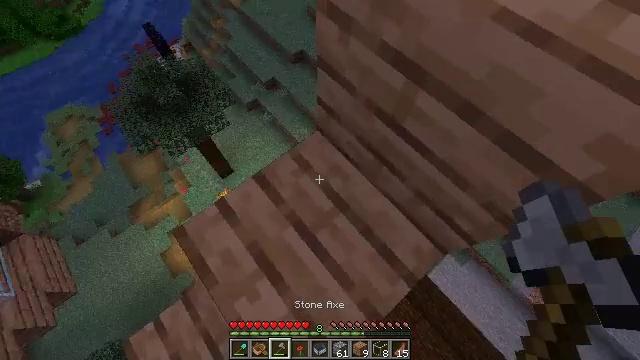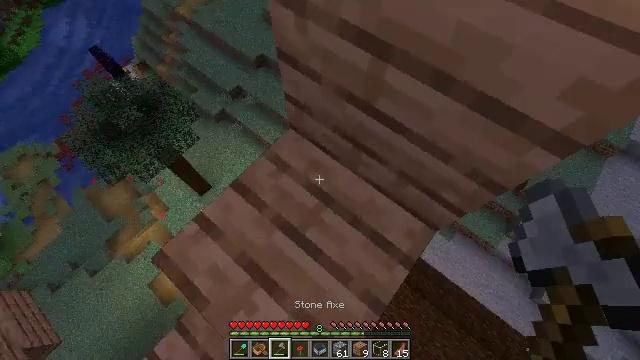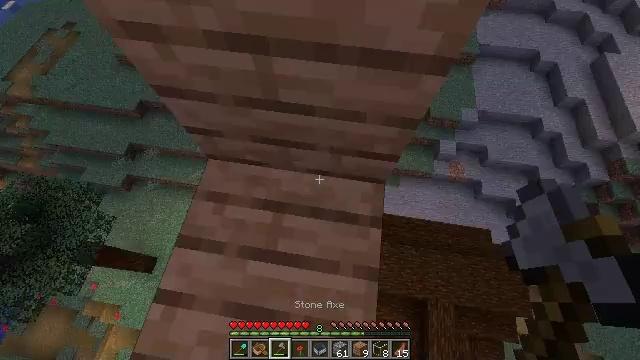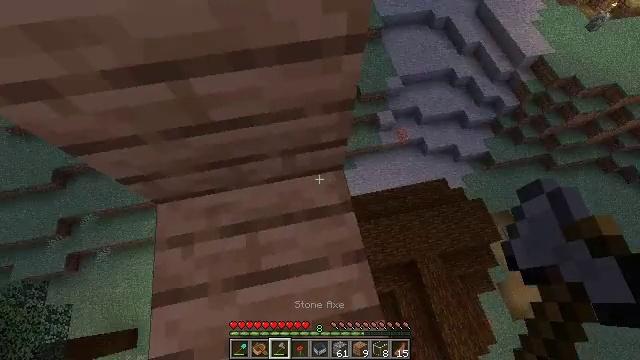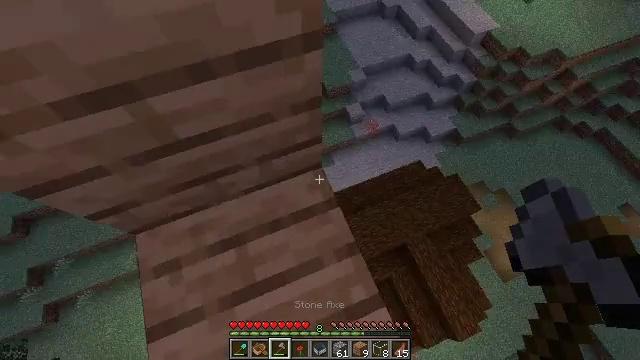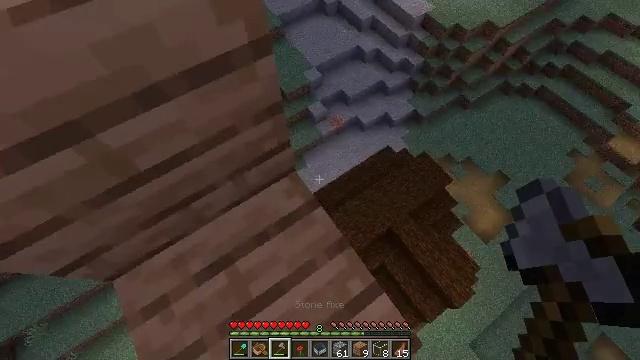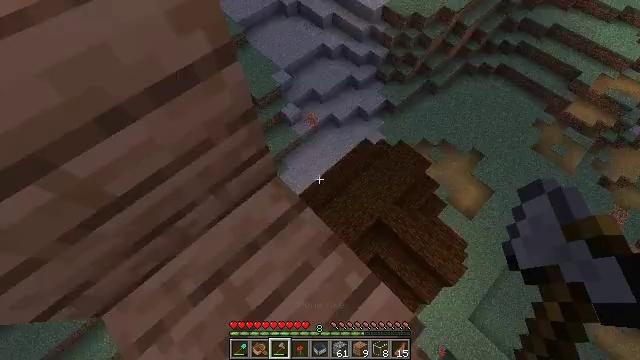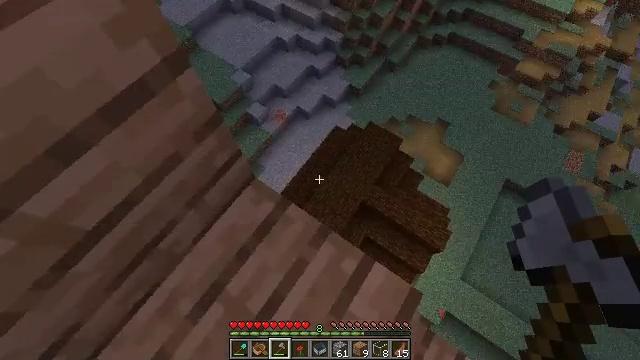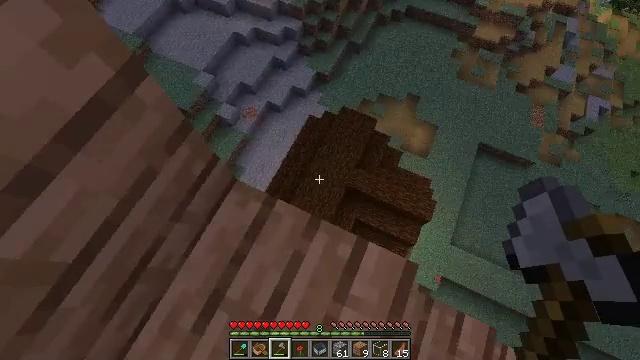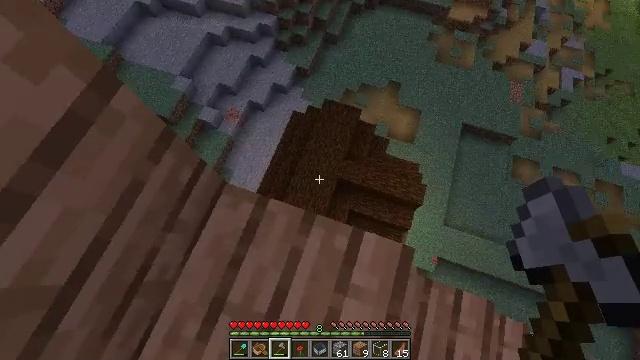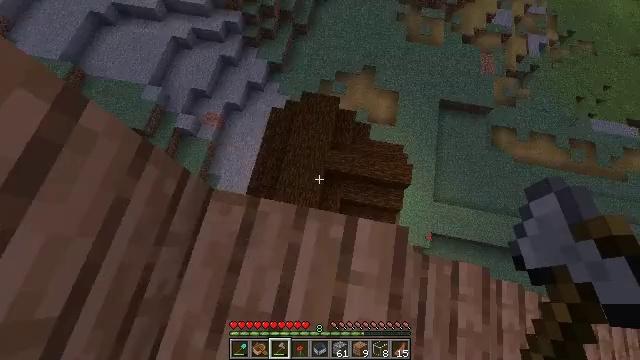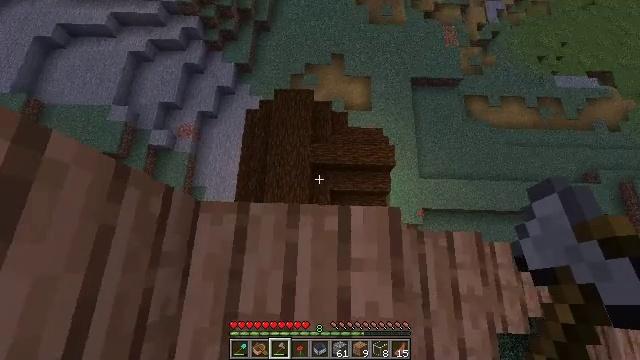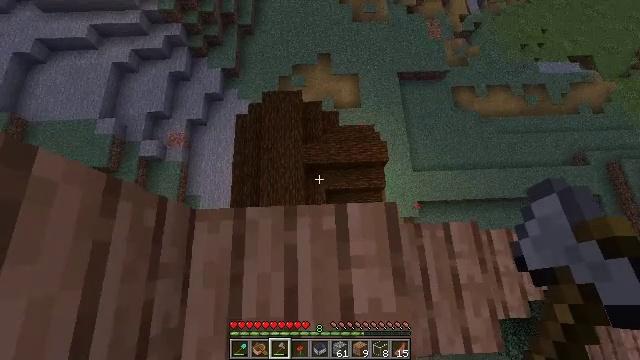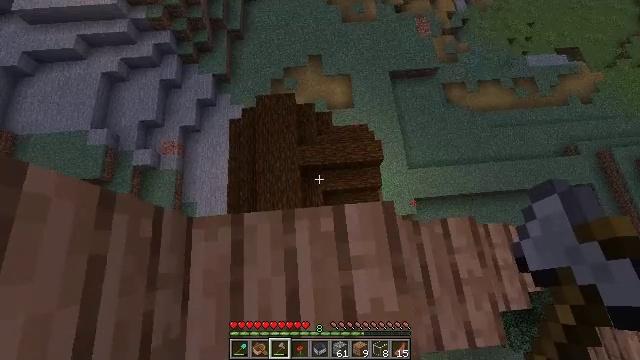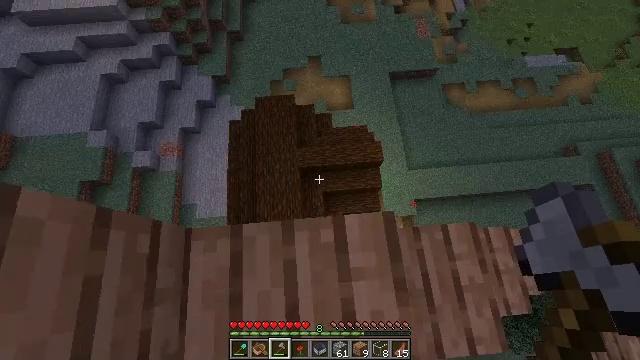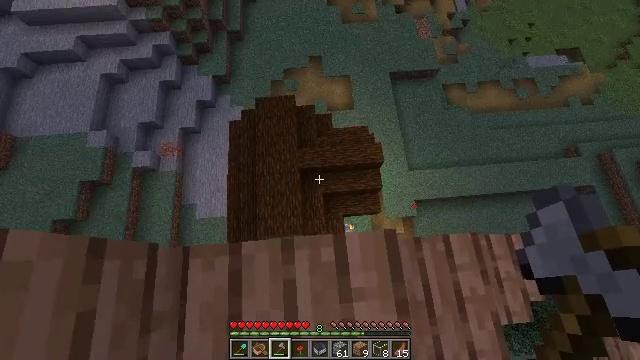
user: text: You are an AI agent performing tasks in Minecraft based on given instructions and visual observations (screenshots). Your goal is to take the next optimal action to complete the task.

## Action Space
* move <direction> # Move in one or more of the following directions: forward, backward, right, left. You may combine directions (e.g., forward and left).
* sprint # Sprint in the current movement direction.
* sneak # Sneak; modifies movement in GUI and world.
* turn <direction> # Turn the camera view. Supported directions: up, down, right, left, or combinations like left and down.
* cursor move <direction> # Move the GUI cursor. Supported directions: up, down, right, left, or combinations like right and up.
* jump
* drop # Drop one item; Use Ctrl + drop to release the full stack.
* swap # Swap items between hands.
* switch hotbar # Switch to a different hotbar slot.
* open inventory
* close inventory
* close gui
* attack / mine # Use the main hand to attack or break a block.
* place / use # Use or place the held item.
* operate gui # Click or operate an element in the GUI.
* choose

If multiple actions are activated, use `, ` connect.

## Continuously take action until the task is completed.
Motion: motion action
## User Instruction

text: Retrieve jungle planks by mining.
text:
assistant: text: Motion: sneak, turn right
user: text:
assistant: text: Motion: sneak, turn right
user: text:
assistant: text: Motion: sneak, turn right
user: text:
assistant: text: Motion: sneak, turn right
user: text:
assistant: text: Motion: sneak, turn right
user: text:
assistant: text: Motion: sneak, turn right
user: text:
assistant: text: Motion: sneak, turn right and down
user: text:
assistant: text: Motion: sneak, turn right and down
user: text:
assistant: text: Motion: sneak, turn right and down
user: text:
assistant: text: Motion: sneak, turn right and down
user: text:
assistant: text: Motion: sneak, turn right and down
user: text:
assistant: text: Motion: sneak, turn right
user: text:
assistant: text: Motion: move forward, sneak, turn right
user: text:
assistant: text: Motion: move forward, sneak
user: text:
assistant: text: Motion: move forward, sneak
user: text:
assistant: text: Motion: move forward, sneak
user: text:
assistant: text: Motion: move forward, sneak
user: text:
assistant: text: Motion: move forward, sneak
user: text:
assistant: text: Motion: move forward, sneak
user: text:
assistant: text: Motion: move forward, sneak
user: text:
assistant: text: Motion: move forward, sneak
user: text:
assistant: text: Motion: move forward, sneak, turn left
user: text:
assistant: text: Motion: move forward, sneak, turn left and down
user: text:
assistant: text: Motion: move forward, sneak, turn left
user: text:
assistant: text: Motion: move forward, sneak, turn left
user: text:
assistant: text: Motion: move forward, sneak, turn left
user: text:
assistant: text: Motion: move forward, sneak, turn left
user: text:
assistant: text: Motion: move forward, sneak, turn left
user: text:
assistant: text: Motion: sneak, turn left
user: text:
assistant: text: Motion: sneak, turn left